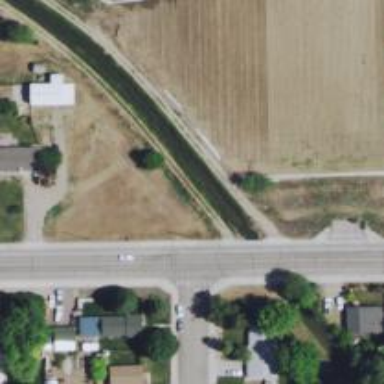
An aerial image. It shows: Culvert underpass for canal.